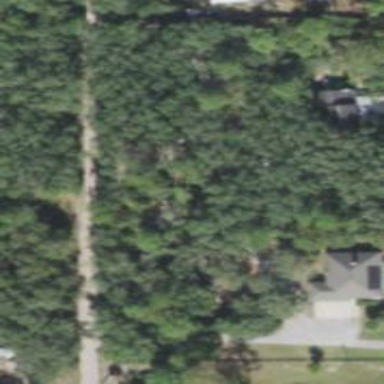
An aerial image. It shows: Driveway leading to service road.